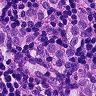
Metastatic tissue present: yes